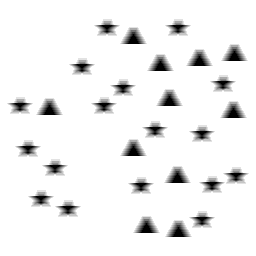
Squares: 0
Triangles: 11
Stars: 17
Total shapes: 28